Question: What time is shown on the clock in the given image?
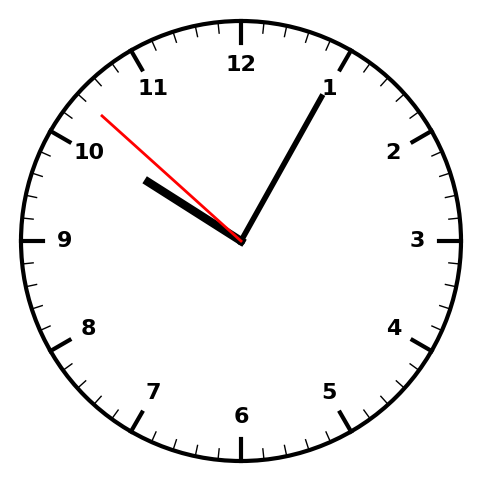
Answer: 10:04:52